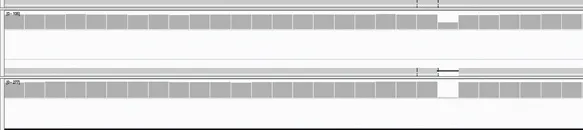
A
) SPR variants from the proband, and the parents in the Integrative Genomics Viewer (IGV), demonstrating the proband is homozygous and the mother is heterozygous for the variant and the father does not carry the variant. Variant: SPR:NM_003124:exon3:c.661delG:p. P. Leu222CysfsTer4 (chr2:73118540) [hg19]. The read count of the variant in proband is 172 (homozygous) and is 33 out of 66 in the mother (heterozygous). The father does not carry the variant.
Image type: chart (chart)